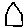
Label: house